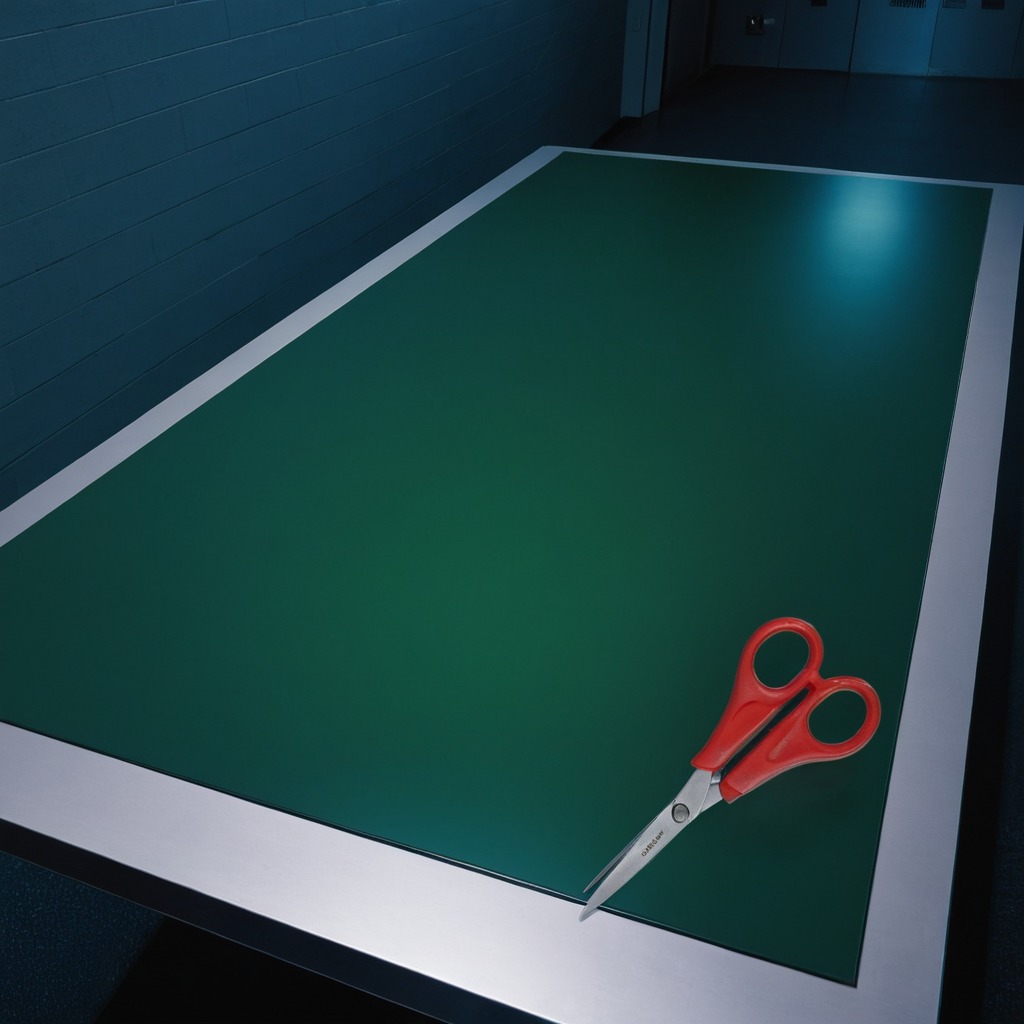
A scissor is lying on the clean empty table in a railway signal maintenance room lit by harsh overhead fluorescents photorealistic surface textures crisp shadows high dynamic range